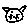
Label: cat